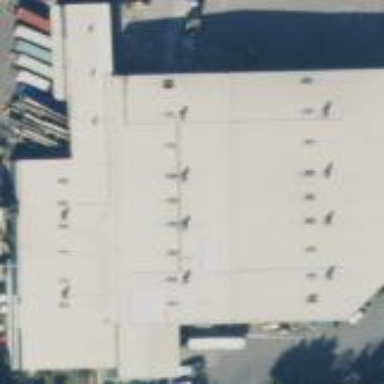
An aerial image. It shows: Industrial building.